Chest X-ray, AP view. Patient: 27 years old, sex M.
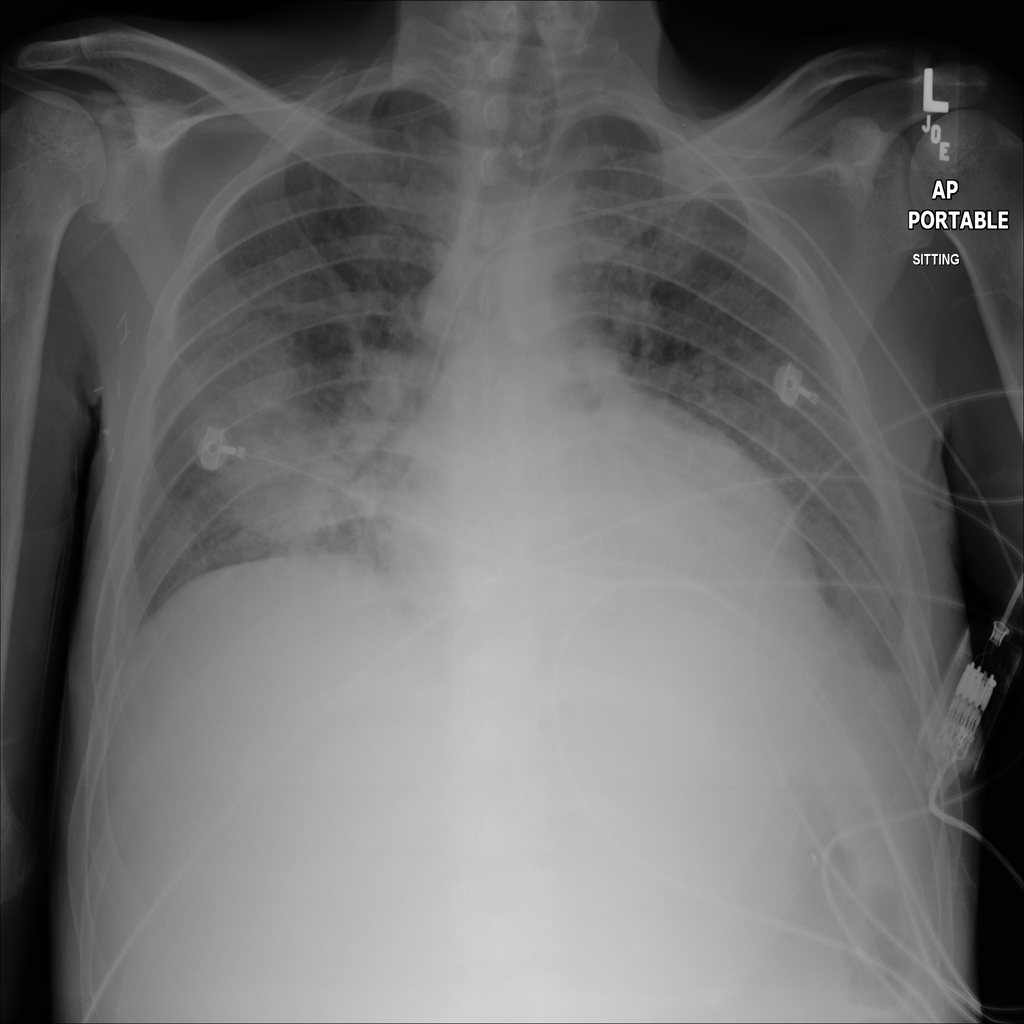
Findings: Edema, Infiltration, Pneumonia